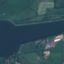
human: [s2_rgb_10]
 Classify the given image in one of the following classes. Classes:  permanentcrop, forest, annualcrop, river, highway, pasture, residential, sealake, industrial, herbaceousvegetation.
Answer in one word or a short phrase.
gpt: River